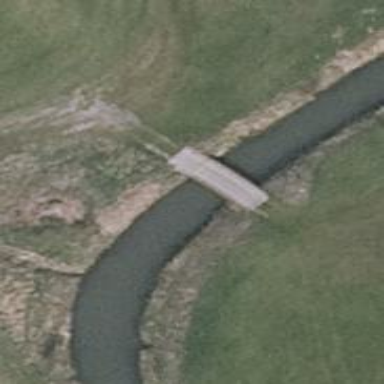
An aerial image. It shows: Track road going over bridge with grade1 tracktype.